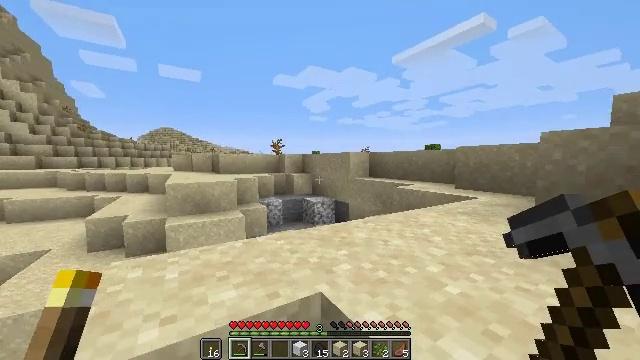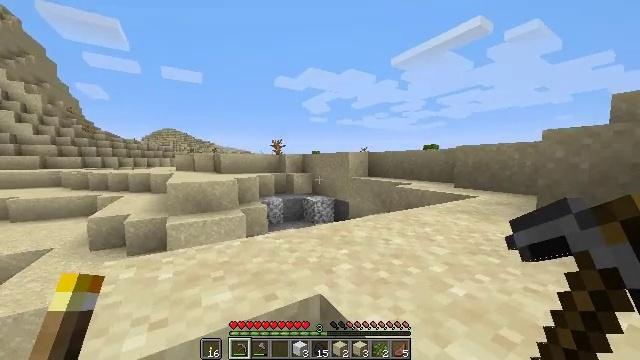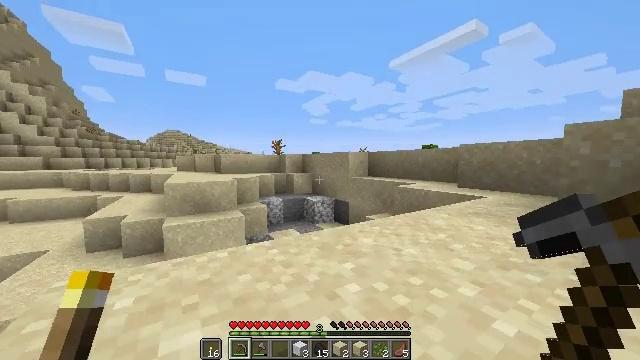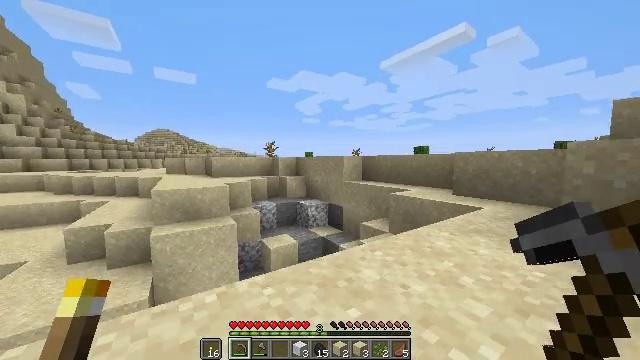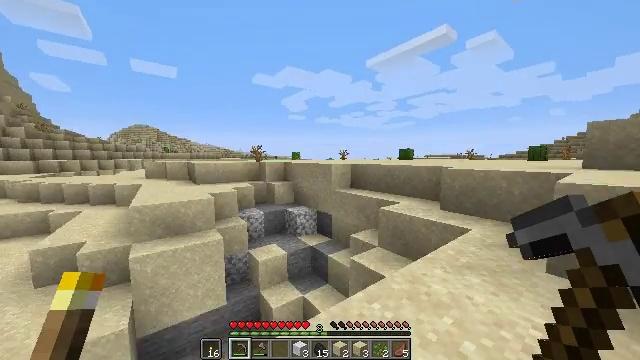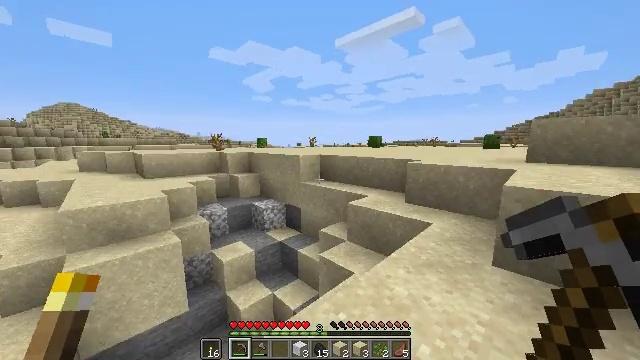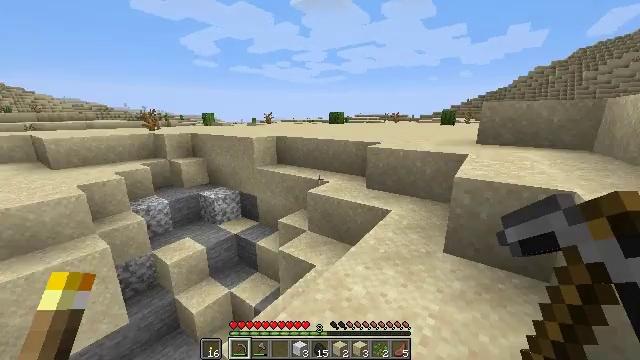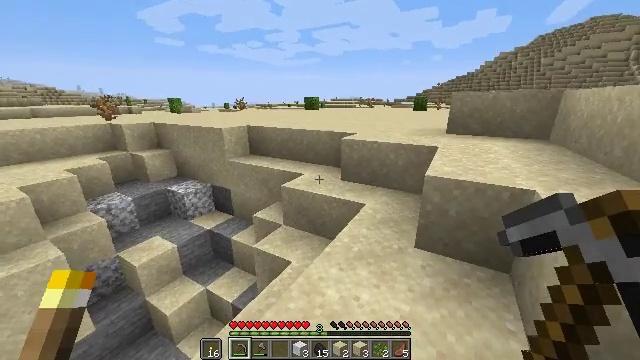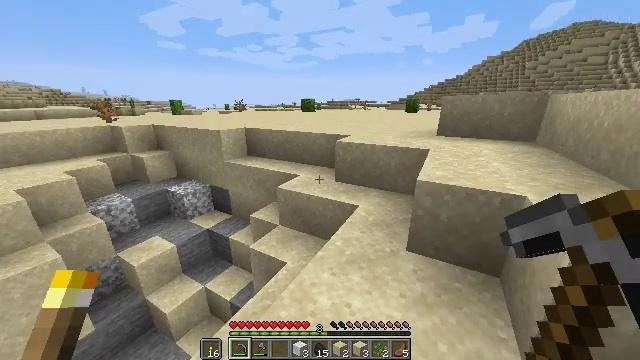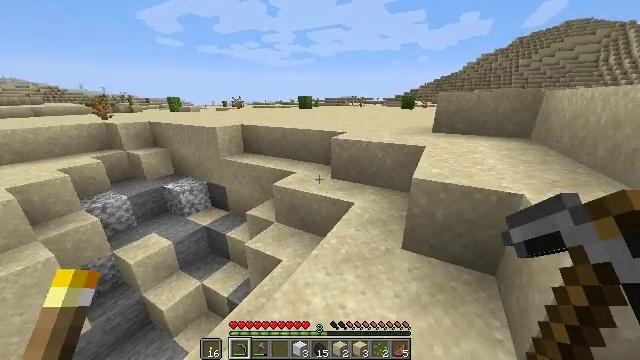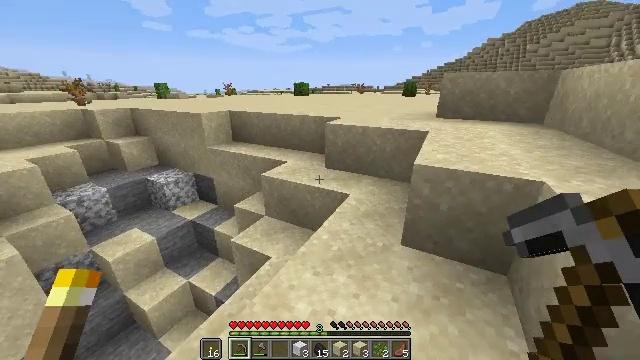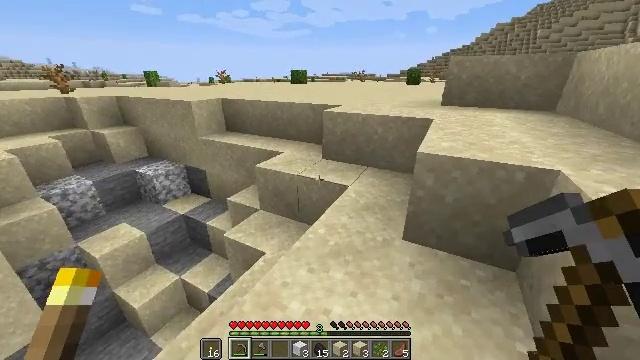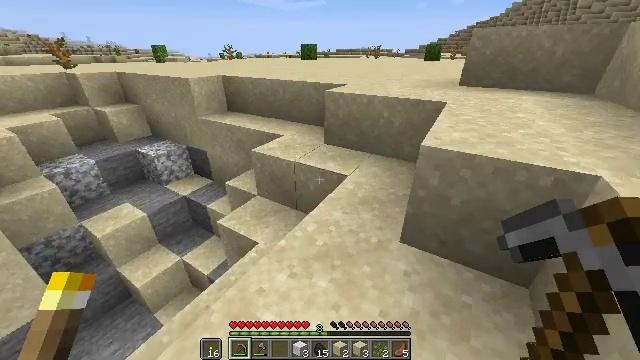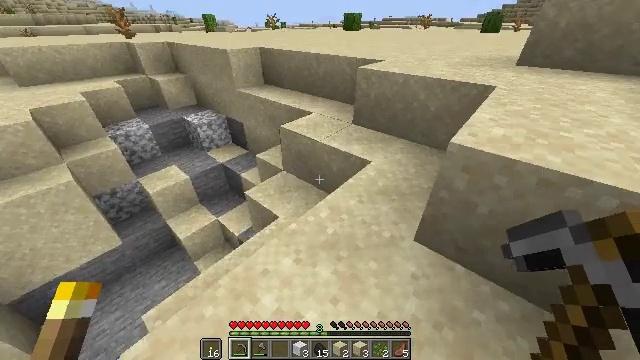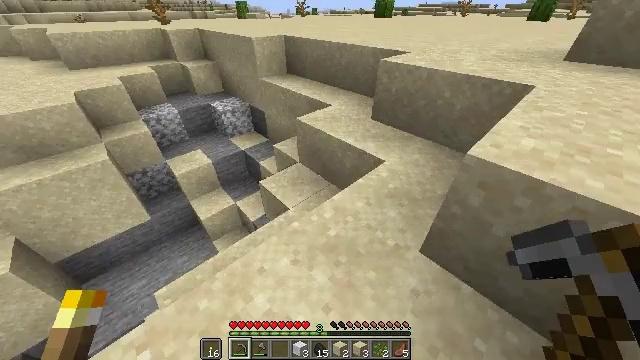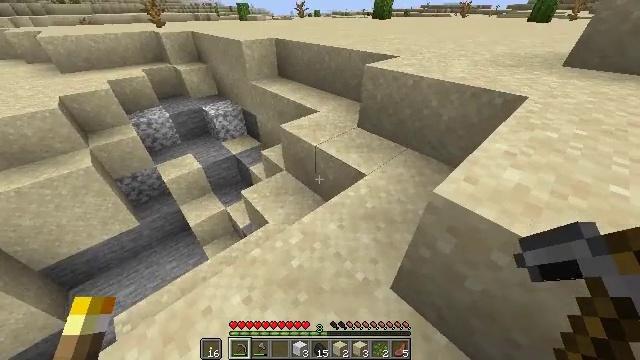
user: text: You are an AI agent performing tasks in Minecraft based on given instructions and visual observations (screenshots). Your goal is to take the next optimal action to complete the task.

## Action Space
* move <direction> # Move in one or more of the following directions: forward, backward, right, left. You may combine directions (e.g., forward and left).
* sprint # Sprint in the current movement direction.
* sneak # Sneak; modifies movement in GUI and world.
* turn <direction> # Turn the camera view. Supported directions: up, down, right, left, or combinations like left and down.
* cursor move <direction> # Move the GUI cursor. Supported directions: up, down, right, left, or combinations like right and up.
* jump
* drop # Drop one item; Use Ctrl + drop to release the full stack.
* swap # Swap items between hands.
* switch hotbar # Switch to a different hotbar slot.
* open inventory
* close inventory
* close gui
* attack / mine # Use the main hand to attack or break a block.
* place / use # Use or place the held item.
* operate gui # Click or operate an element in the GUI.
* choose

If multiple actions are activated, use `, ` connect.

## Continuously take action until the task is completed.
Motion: motion action
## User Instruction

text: Collect the dead bush from dry areas.
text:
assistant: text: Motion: move forward, sprint, jump
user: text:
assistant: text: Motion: move forward, sprint, jump
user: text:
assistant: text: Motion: move forward, sprint, turn right, jump
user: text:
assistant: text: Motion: move forward, sprint, turn right and down, jump
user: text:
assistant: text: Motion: move forward, sprint, turn right and down, jump
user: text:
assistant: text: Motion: move forward, sprint, turn right and down, jump
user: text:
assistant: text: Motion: move forward, sprint, turn right and down
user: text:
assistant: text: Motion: move forward and move right, sprint
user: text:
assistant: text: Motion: move forward and move right, sprint, turn down
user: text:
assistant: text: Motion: move forward and move right, turn down
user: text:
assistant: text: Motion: move forward and move right, turn down
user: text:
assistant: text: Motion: move forward and move right, turn left and down
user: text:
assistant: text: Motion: move forward and move right, turn left and down
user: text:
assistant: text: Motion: move forward and move right, turn left and down
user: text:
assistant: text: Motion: move forward and move right
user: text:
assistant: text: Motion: move forward and move right
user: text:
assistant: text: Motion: move forward, jump
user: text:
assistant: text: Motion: move forward, turn right and up, jump
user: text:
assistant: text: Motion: move forward, turn right and up, jump
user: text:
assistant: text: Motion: move forward, turn right and up, jump
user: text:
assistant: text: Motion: move forward, turn right
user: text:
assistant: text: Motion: move forward, sprint, turn right and up
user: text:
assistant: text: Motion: move forward, sprint, turn right and up
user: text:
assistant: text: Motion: move forward, sprint, turn right and up
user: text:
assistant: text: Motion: move forward, sprint, turn right and up
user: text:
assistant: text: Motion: move forward and move right, sprint
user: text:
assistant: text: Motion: move forward and move right, sprint
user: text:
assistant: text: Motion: move forward and move right, sprint
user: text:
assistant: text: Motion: move forward and move right, sprint, jump
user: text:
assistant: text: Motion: move forward and move right, sprint, jump